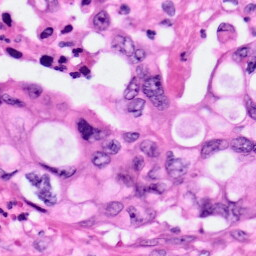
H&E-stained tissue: Pancreatic